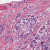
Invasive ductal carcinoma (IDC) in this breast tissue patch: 0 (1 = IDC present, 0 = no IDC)